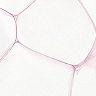
Metastatic tissue present: no